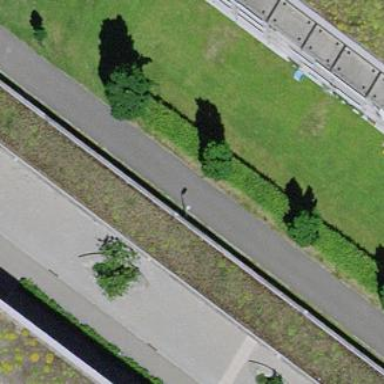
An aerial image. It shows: Flat roof building used as bicycle parking facility.